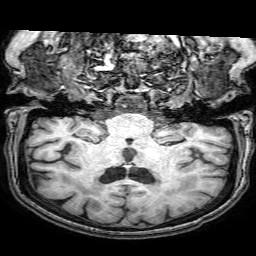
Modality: T1w
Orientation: sagittal
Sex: female
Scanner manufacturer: philips
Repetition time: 0.008302 s
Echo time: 0.00386 s